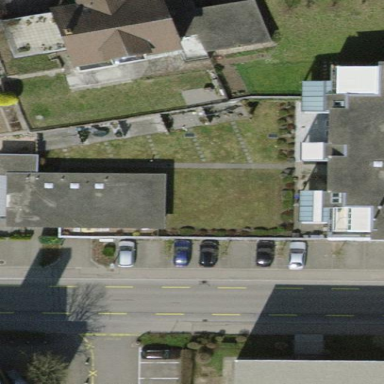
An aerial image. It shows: Parking area.